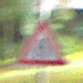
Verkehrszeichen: VerengteFahrbahn
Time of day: Night
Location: Outdoor (Suburban)
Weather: PartlyCloudy
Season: NotSpecified
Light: Artificial